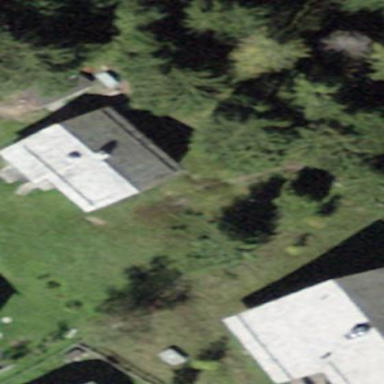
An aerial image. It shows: Simple house.